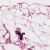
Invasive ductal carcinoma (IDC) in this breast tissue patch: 0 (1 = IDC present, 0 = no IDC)